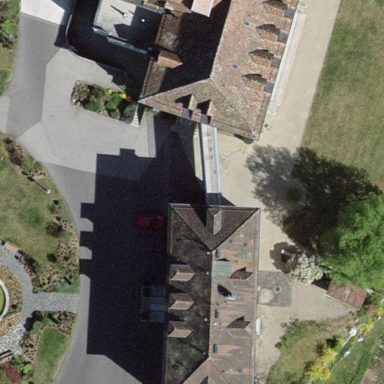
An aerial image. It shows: Hospital building.